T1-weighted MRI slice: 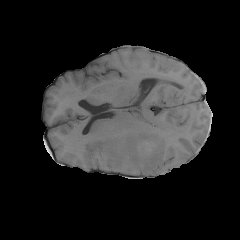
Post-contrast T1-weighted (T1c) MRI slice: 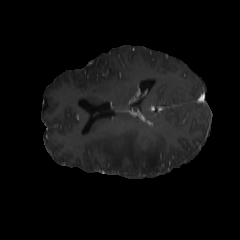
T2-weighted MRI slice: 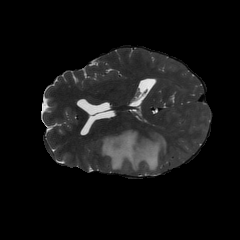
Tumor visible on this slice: yes